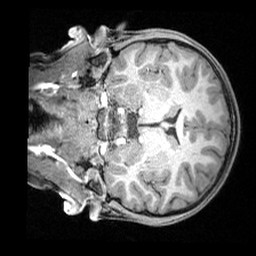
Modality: T1w
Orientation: coronal
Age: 9
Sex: female
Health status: ill
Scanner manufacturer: siemens
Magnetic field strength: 3 T
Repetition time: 1.6 s
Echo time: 0.00179 s